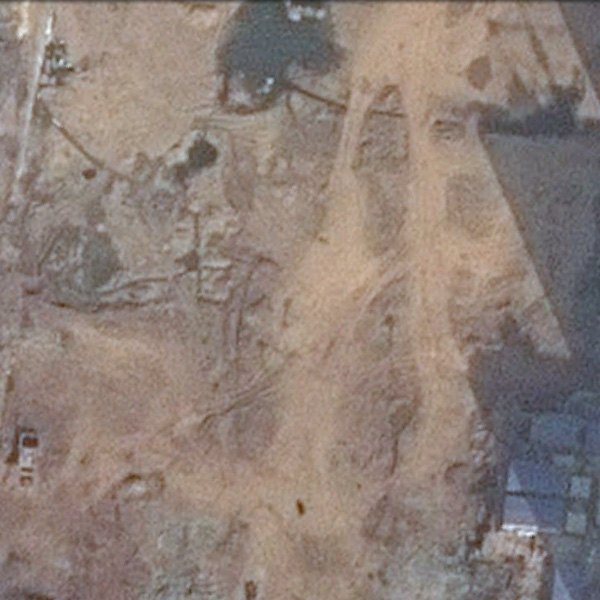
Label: BareLand